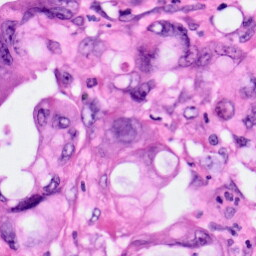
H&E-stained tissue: Pancreatic